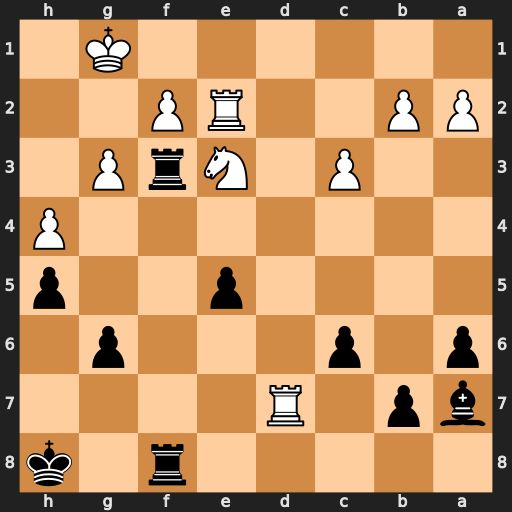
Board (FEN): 5r1k/bp1R4/p1p3p1/4p2p/7P/2P1NrP1/PP2RP2/6K1
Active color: b
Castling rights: -
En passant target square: -
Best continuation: Rxf2 Rxf2 Bxe3